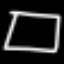
Label: square